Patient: sex F, age 61
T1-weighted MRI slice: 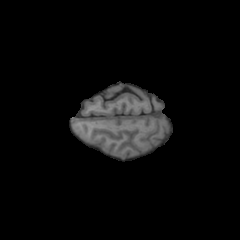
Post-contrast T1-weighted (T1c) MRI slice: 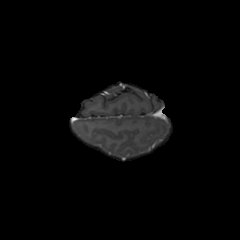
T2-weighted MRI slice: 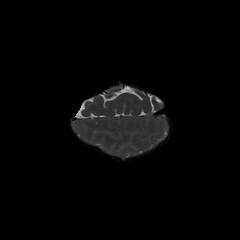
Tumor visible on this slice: no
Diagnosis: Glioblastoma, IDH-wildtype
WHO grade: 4